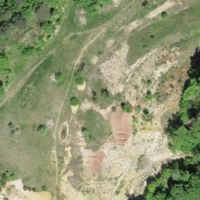
EUNIS habitat code: 56
Species observed at this site:
Anacamptis pyramidalis
Hypericum hirsutum